Question: I am trying to have four shapes lay over each other as in the picture 1.
I want to them to change color on hover.
The problem with png's was that they are actually square so they would change color also in the transparent areas so I turned to SVG.
Now they only change color when I am on the content, but they are still square and the transparent area blocks the shape underneath.
Most importantly, I can't figure out how to align them horizontally AND vertically in a way that is responsive.
Help would be much appreciated

<URL>
'''
#Fill-1 {
fill: red;
}
#Fill-1:hover {
fill: blue;
}
.main-wrapper {
text-align: center;
width: 100vw;
height: 100vh;
}
#shape1,
#shape2,
#shape3,
#shape4 {
position: absolute;
left: 0;
}
#shape1 {
transform: scale(0.5);
}
#shape2 {
transform: scale(0.3);
}
#shape3 {
transform: scale(0.15);
}
#shape4 {
transform: scale(0.05);
}
'''
'''
<body>
<div class="main-wrapper">
<svg id="shape1" preserveAspectRatio="xMinYMax meet" xmlns="http://www.w3.org/2000/svg" viewBox="0 0 1550.03 1362.94"><defs><style>.cls-1{fill:#fff;}</style></defs><title>workshops2</title><g onmouseover="newTitle('workshops')" onmouseout="oldTitle()" id="Fill-1" id="Layer_2" data-name="Layer 2"><g id="Layer_2-2" data-name="Layer 2"><polygon points="239.76 106.13 240.16 106.13 240.16 106.52 239.76 106.13"/><polygon points="1122.78 132.43 1122.78 159.66 1068.82 159.66 1068.82 132.62 1042.4 132.62 1042.4 105.74 935.22 105.74 935.22 79.32 881.57 79.32 881.57 52.4 828.39 52.4 828.39 26.96 587.53 26.96 587.53 52.91 533.84 52.91 533.84 78.47 480.23 78.47 480.23 53.69 292.83 53.69 292.83 80.03 266.41 80.03 266.41 106.13 240.16 106.13 240.16 53.1 266.26 53.1 266.26 26.65 560.73 26.65 560.73 0 854.69 0 854.69 25.71 908.38 25.71 908.38 52.17 962.07 52.17 962.07 79.09 1068.78 79.09 1068.78 105.97 1095.74 105.97 1095.74 132.43 1122.78 132.43"/><polygon points="1122.78 160.01 1122.78 159.66 1123.17 159.66 1122.78 160.01"/><polygon points="1229.85 1256.73 1230.2 1256.73 1230.2 1257.12 1229.85 1256.73"/><polygon points="1471.17 828.98 1497.39 828.98 1497.39 935.38 1470.98 935.38 1470.98 988.99 1444.6 988.99 1444.6 1042.6 1417.76 1042.6 1417.76 1095.7 1390.91 1095.7 1390.91 1149.35 1364.54 1149.35 1364.54 1202.92 1337.22 1202.92 1337.22 1229.81 1310.85 1229.81 1310.85 1256.73 1230.2 1256.73 1230.2 1229.57 1283.96 1229.57 1283.96 1203.16 1310.85 1203.16 1310.85 1176.27 1337.26 1176.27 1337.26 1122.59 1364.14 1122.59 1364.14 1069.44 1390.99 1069.44 1390.99 1015.79 1417.4 1015.79 1417.4 962.18 1444.76 962.18 1444.76 908.53 1471.17 908.53 1471.17 828.98"/><polygon points="1497.78 828.98 1497.39 828.98 1497.39 828.62 1497.78 828.98"/><polygon points="320.41 1283.5 320.41 1283.89 320.02 1283.89 320.41 1283.5"/><polygon points="748.17 1310.96 748.17 1336.99 427.6 1336.99 427.6 1310.96 320.41 1310.96 320.41 1283.89 454.48 1283.89 454.48 1310.96 748.17 1310.96"/><polygon points="748.17 1337.38 748.17 1336.99 748.56 1336.99 748.17 1337.38"/><polygon points="1497.78 454.01 1497.78 454.4 1497.43 454.4 1497.78 454.01"/><polygon points="1497.39 828.62 1497.78 828.62 1497.78 828.98 1497.39 828.62"/><polygon points="1550.03 507.15 1550.03 748.17 1524.86 748.17 1524.86 828.62 1497.78 828.62 1497.78 721.09 1523.65 721.09 1523.65 534.16 1497.78 534.16 1497.78 454.4 1524 454.4 1524 507.15 1550.03 507.15"/><polygon points="1123.17 159.66 1123.17 160.01 1122.78 160.01 1123.17 159.66"/><polygon points="1363.6 266.22 1363.6 320.22 1336.48 320.22 1336.48 293.26 1310.14 293.26 1310.14 239.73 1256.11 239.73 1256.11 <PHONE>.35 <PHONE>.35 186.23 1123.17 186.23 1123.17 160.01 1202.92 160.01 1202.92 186.12 1282.83 186.12 1282.83 213.04 1336.56 213.04 1336.56 266.22 1363.6 266.22"/><polygon points="1363.6 320.57 1363.6 320.22 1363.99 320.22 1363.6 320.57"/><polygon points="748.56 1336.99 748.56 1337.38 748.17 1337.38 748.56 1336.99"/><polygon points="829.21 1310.61 1069.25 1310.61 1069.25 1336.91 855.9 1336.91 855.9 1362.94 748.56 1362.94 748.56 1337.38 829.21 1337.38 829.21 1310.61"/><polygon points="1069.64 1310.61 1069.25 1310.61 1069.25 1310.26 1069.64 1310.61"/><rect y="400.87" width="25.71" height="320.69"/><polygon points="25.71 721.56 26.07 721.56 25.71 721.95 25.71 721.56"/><polygon points="26.07 400.87 25.71 400.87 25.71 400.48 26.07 400.87"/><polygon points="79.6 828.62 79.6 828.98 79.21 828.98 79.6 828.62"/><polygon points="132.74 855.9 132.74 1069.4 106.71 1069.4 106.71 882.86 79.6 882.86 79.6 828.98 106.71 828.98 106.71 855.9 132.74 855.9"/><polygon points="132.74 1069.79 132.74 1069.4 133.09 1069.4 132.74 1069.79"/><polygon points="25.71 400.48 26.07 400.48 26.07 400.87 25.71 400.48"/><polygon points="78.81 240.31 105.97 240.31 105.97 294.19 79.05 294.19 79.05 320.57 52.28 320.57 52.28 400.48 26.07 400.48 26.07 294.12 52.44 294.12 52.44 267.27 78.81 267.27 78.81 240.31"/><polygon points="106.32 240.31 105.97 240.31 105.97 239.92 106.32 240.31"/><polygon points="1069.25 1310.26 1069.64 1310.26 1069.64 1310.61 1069.25 1310.26"/><polygon points="1150.37 1257.12 1229.85 1257.12 1229.85 1283.26 1176.78 1283.26 1176.78 1310.26 1069.64 1310.26 1069.64 1283.26 1150.37 1283.26 1150.37 1257.12"/><polygon points="1230.2 1257.12 1229.85 1257.12 1229.85 1256.73 1230.2 1257.12"/><polygon points="133.09 1069.4 133.09 1069.79 132.74 1069.79 133.09 1069.4"/><path d="M213,1123.6v79.6H186.78v-52.68c-9.52-.43-17.71-.78-26.77-1.17v-25.67H133.09v-53.89h27.16v27h26.37v26.84Z"/><polygon points="<PHONE>.59 <PHONE>.2 213.39 1203.2 <PHONE>.59"/><polygon points="213.39 1203.2 213.39 1203.59 <PHONE>.59 213.39 1203.2"/><polygon points="320.02 1257.31 320.02 1283.5 240.62 1283.5 240.62 1257.35 213.39 1257.35 213.39 1203.59 240.51 1203.59 240.51 1230.55 266.88 1230.55 266.88 1257.31 320.02 1257.31"/><polygon points="320.02 1283.89 320.02 1283.5 320.41 1283.5 320.02 1283.89"/><polygon points="105.97 239.92 106.32 239.92 106.32 240.31 105.97 239.92"/><polygon points="159.11 160.05 186.23 160.05 186.23 213.74 159.08 213.74 159.08 239.92 106.32 239.92 106.32 213.74 132.78 213.74 132.78 186.94 159.11 186.94 159.11 160.05"/><polygon points="186.62 160.05 186.23 160.05 186.23 159.66 186.62 160.05"/><polygon points="1363.99 320.22 1363.99 320.57 1363.6 320.57 1363.99 320.22"/><polygon points="1417.09 320.57 1417.09 373.71 1390.17 373.71 1390.17 346.6 1363.99 346.6 1363.99 320.57 1417.09 320.57"/><polygon points="1417.09 374.1 1417.09 373.71 1417.52 373.71 1417.09 374.1"/><polygon points="52.87 775.09 52.87 775.48 52.44 775.48 52.87 775.09"/><rect x="52.87" y="775.48" width="26.34" height="53.14"/><polygon points="79.21 828.98 79.21 828.62 79.6 828.62 79.21 828.98"/><polygon points="26.07 721.56 26.07 721.95 25.71 721.95 26.07 721.56"/><rect x="26.06" y="721.95" width="26.38" height="53.14"/><polygon points="52.44 775.48 52.44 775.09 52.87 775.09 52.44 775.48"/><polygon points="186.23 159.66 186.62 159.66 186.62 160.05 186.23 159.66"/><rect x="186.62" y="133.29" width="26.38" height="26.38"/><polygon points="213.39 133.28 213 133.28 213 132.9 213.39 133.28"/><polygon points="213 132.9 213.39 132.9 213.39 133.28 213 132.9"/><rect x="213.39" y="106.52" width="26.38" height="26.38"/><polygon points="240.16 106.52 239.76 106.52 239.76 106.13 240.16 106.52"/><polygon points="1471.02 427.25 1471.02 427.64 1470.66 427.64 1471.02 427.25"/><rect x="1471.01" y="427.64" width="26.42" height="26.38"/><polygon points="1497.43 454.4 1497.43 454.01 1497.78 454.01 1497.43 454.4"/><polygon points="1444.25 400.48 1444.25 400.87 1443.9 400.87 1444.25 400.48"/><rect x="1444.25" y="400.87" width="26.42" height="26.38"/><polygon points="1470.66 427.64 1470.66 427.25 1471.02 427.25 1470.66 427.64"/><polygon class="cls-1" points="1523.65 534.16 1523.65 721.09 1497.78 721.09 1497.78 828.62 1497.39 828.62 1497.39 828.98 1471.17 828.98 1471.17 908.53 1444.76 908.53 1444.76 962.18 1417.4 962.18 1417.4 1015.79 1390.99 1015.79 1390.99 1069.44 1364.14 1069.44 1364.14 1122.59 1337.26 1122.59 1337.26 1176.27 1310.85 1176.27 1310.85 1203.16 1283.96 1203.16 1283.96 1229.57 1230.2 1229.57 1230.2 1256.73 1229.85 1256.73 1229.85 1257.12 1150.37 1257.12 1150.37 1283.26 1069.64 1283.26 1069.64 1310.26 1069.25 1310.26 1069.25 1310.61 829.21 1310.61 829.21 1337.38 748.56 1337.38 748.56 1336.99 748.17 1336.99 748.17 1310.96 454.48 1310.96 454.48 1283.89 320.41 1283.89 320.41 1283.5 320.02 1283.5 320.02 1257.31 266.88 1257.31 266.88 1230.55 240.51 1230.55 240.51 1203.59 213.39 1203.59 213.39 1203.2 <PHONE>.2 <PHONE>.6 186.62 1123.6 186.62 1096.76 160.25 1096.76 160.25 1069.79 133.09 1069.79 133.09 1069.4 132.74 1069.4 132.74 855.9 106.71 855.9 106.71 828.98 79.6 828.98 79.6 828.62 79.21 828.62 79.21 775.48 52.87 775.48 52.87 775.09 52.44 775.09 52.44 721.95 26.07 721.95 26.07 721.56 25.71 721.56 25.71 400.87 26.07 400.87 26.07 400.48 52.28 400.48 52.28 320.57 79.05 320.57 79.05 294.19 105.97 294.19 105.97 240.31 106.32 240.31 106.32 239.92 159.08 239.92 159.08 213.74 186.23 213.74 186.23 160.05 186.62 160.05 186.62 159.66 213 159.66 213 133.28 213.39 133.28 213.39 132.9 239.76 132.9 239.76 106.52 240.16 106.52 240.16 106.13 266.41 106.13 266.41 80.03 292.83 80.03 292.83 53.69 480.23 53.69 480.23 78.47 533.84 78.47 533.84 52.91 587.53 52.91 587.53 26.96 828.39 26.96 828.39 52.4 881.57 52.4 881.57 79.32 935.22 79.32 935.22 105.74 1042.4 105.74 1042.4 132.62 1068.82 132.62 1068.82 159.66 1122.78 159.66 1122.78 160.01 1123.17 160.01 1123.17 186.23 1176.35 186.23 1176.35 <PHONE>.11 <PHONE>.11 239.73 1310.14 239.73 1310.14 293.26 1336.48 293.26 1336.48 320.22 1363.6 320.22 1363.6 320.57 1363.99 320.57 1363.99 346.6 1390.17 346.6 1390.17 373.71 1417.09 373.71 1417.09 374.1 1417.52 374.1 1417.52 400.48 1443.9 400.48 1443.9 400.87 1444.25 400.87 1444.25 427.25 1470.66 427.25 1470.66 427.64 1471.02 427.64 1471.02 454.01 1497.43 454.01 1497.43 454.4 1497.78 454.4 1497.78 534.16 1523.65 534.16"/><polygon points="1417.52 373.71 1417.52 374.1 1417.09 374.1 1417.52 373.71"/><rect x="1417.52" y="374.1" width="26.38" height="26.38"/><polygon points="1443.9 400.87 1443.9 400.48 1444.25 400.48 1443.9 400.87"/></g></g></svg>
<svg id="shape2" preserveAspectRatio="xMinYMax meet" xmlns="http://www.w3.org/2000/svg" viewBox="0 0 1175.26 1042.05"><defs><style>.cls-1{fill:#fff;}</style></defs><title>dreaming2</title><g onmouseover="newTitle('dreaming')" onmouseout="oldTitle()" id="Fill-1" id="Layer_2" data-name="Layer 2"><g id="Layer_2-2" data-name="Layer 2"><polygon points="52.24 534.35 52.63 534.35 52.63 534.7 52.24 534.35"/><path d="M774.7.39V25.91h-54V52.17H560.57V27.08H346.44V53H266V80H239.57v26.88H185.92v26.46H159v53.64H132.58v80.46H105.27V508.25H78.89v26.1H52.63v-53h26.5V240.43h26.41V160.56c9.56-.43,17.8-.82,26.89-1.21V106.83h26.92V79.91h53.18V53h26.88V26.57h80.42V0H587V25.24H694.13V.39Z"/><polygon points="774.7 26.3 774.7 25.91 775.09 25.91 774.7 26.3"/><polygon points="266.69 989.22 266.69 989.61 266.3 989.61 266.69 989.22"/><polygon points="374.1 1016.34 667.67 1016.34 667.67 1042.05 347.3 1042.05 347.3 1016.81 266.69 1016.81 266.69 989.61 374.1 989.61 374.1 1016.34"/><polygon points="668.06 1016.34 667.67 1016.34 667.67 1015.99 668.06 1016.34"/><polygon points="52.24 775.64 52.24 828.66 26.02 828.66 26.02 802.64 0 802.64 0 615.08 25.16 615.08 25.16 534.7 52.24 534.7 52.24 642.2 26.38 642.2 26.38 775.64 52.24 775.64"/><polygon points="52.24 828.66 52.6 828.66 52.24 829.05 52.24 828.66"/><polygon points="52.63 534.7 52.24 534.7 52.24 534.35 52.63 534.7"/><polygon points="667.67 1015.99 668.06 1015.99 668.06 1016.34 667.67 1015.99"/><polygon points="775.52 962.85 881.73 962.85 881.73 988.99 801.93 988.99 801.93 1015.99 668.06 1015.99 668.06 988.99 775.52 988.99 775.52 962.85"/><polygon points="882.12 962.85 881.73 962.85 881.73 962.46 882.12 962.85"/><polygon points="52.6 828.66 52.6 829.05 52.24 829.05 52.6 828.66"/><polygon points="186.04 936.27 186.04 962.46 133.01 962.46 133.01 936.35 106.56 936.35 106.56 909.43 79.63 909.43 79.63 883.01 52.6 883.01 52.6 829.05 79.71 829.05 79.71 855.94 106.05 855.94 106.05 882.74 133.28 882.74 133.28 909.51 159.62 909.51 159.62 936.27 186.04 936.27"/><polygon points="186.04 962.85 186.04 962.46 186.39 962.46 186.04 962.85"/><polygon points="1095.82 775.13 1096.17 775.13 1096.17 775.52 1095.82 775.13"/><polygon points="1123.29 561.47 1149.31 561.47 1149.31 748.25 1123.33 748.25 1123.33 775.13 1096.17 775.13 1096.17 721.33 1123.29 721.33 1123.29 561.47"/><polygon points="1149.7 561.47 1149.31 561.47 1149.31 561.12 1149.7 561.47"/><polygon points="775.09 25.91 775.09 26.3 774.7 26.3 775.09 25.91"/><polygon points="908.49 105.82 908.49 132.97 854.61 132.97 854.61 106.05 801.59 106.05 801.59 52.52 775.09 52.52 775.09 26.3 828 26.3 828 79.44 881.53 79.44 881.53 105.82 908.49 105.82"/><polygon points="908.49 133.32 908.49 132.97 908.88 132.97 908.49 133.32"/><polygon points="962.02 882.16 962.38 882.16 962.38 882.55 962.02 882.16"/><polygon points="1069.56 775.52 1095.82 775.52 1095.82 828.43 1069.36 828.43 1069.36 855.27 1016.3 855.27 1016.3 882.16 962.38 882.16 962.38 855 989.46 855 989.46 828.55 1043.11 828.55 1043.11 801.62 1069.56 801.62 1069.56 775.52"/><polygon points="1096.17 775.52 1095.82 775.52 1095.82 775.13 1096.17 775.52"/><polygon points="1122.94 373.79 1122.94 374.18 1122.59 374.18 1122.94 373.79"/><polygon points="1149.31 561.12 1149.7 561.12 1149.7 561.47 1149.31 561.12"/><polygon points="1175.26 400.25 1175.26 561.12 1149.7 561.12 1149.7 427.09 1122.94 427.09 1122.94 374.18 1149.23 374.18 1149.23 400.25 1175.26 400.25"/><polygon points="908.88 132.97 908.88 133.32 908.49 133.32 908.88 132.97"/><polygon points="1015.52 186.08 1015.52 213.23 961.67 213.23 961.67 186.35 935.34 186.35 935.34 159.54 908.88 159.54 908.88 133.32 961.75 133.32 961.75 159.74 988.6 159.74 988.6 186.08 1015.52 186.08"/><polygon points="1015.52 213.58 1015.52 213.23 1015.91 213.23 1015.52 213.58"/><polygon points="881.73 962.46 882.12 962.46 882.12 962.85 881.73 962.46"/><polygon points="909.27 882.55 962.02 882.55 962.02 908.73 935.57 908.73 935.57 935.57 909.23 935.57 909.23 962.46 882.12 962.46 882.12 908.77 909.27 908.77 909.27 882.55"/><polygon points="962.38 882.55 962.02 882.55 962.02 882.16 962.38 882.55"/><polygon points="1069.44 293.49 1069.44 293.88 1069.05 293.88 1069.44 293.49"/><polygon points="1122.59 320.14 1122.59 373.79 1095.55 373.79 1095.55 346.56 1069.44 346.56 1069.44 293.88 1095.51 293.88 1095.51 320.14 1122.59 320.14"/><polygon points="1122.59 374.18 1122.59 373.79 1122.94 373.79 1122.59 374.18"/><polygon points="186.39 962.46 186.39 962.85 186.04 962.85 186.39 962.46"/><rect x="186.39" y="962.85" width="79.91" height="26.38"/><polygon points="266.3 989.61 266.3 989.22 266.69 989.22 266.3 989.61"/><polygon points="1042.68 <PHONE>.68 240.39 1042.29 240.39 1042.68 240"/><rect x="1042.68" y="240.39" width="26.38" height="53.1"/><polygon points="1069.05 293.88 1069.05 293.49 1069.44 293.49 1069.05 293.88"/><polygon class="cls-1" points="1149.7 427.09 1149.7 561.12 1149.31 561.12 1149.31 561.47 1123.29 561.47 1123.29 721.33 1096.17 721.33 1096.17 775.13 1095.82 775.13 1095.82 775.52 1069.56 775.52 1069.56 801.62 1043.11 801.62 1043.11 828.55 989.46 828.55 989.46 855 962.38 855 962.38 882.16 962.02 882.16 962.02 882.55 909.27 882.55 909.27 908.77 882.12 908.77 882.12 962.46 881.73 962.46 881.73 962.85 775.52 962.85 775.52 988.99 668.06 988.99 668.06 1015.99 667.67 1015.99 667.67 1016.34 374.1 1016.34 374.1 989.61 266.69 989.61 266.69 989.22 266.3 989.22 266.3 962.85 186.39 962.85 186.39 962.46 186.04 962.46 186.04 936.27 159.62 936.27 159.62 909.51 133.28 909.51 133.28 882.74 106.05 882.74 106.05 855.94 79.71 855.94 79.71 829.05 52.6 829.05 52.6 828.66 52.24 828.66 52.24 775.64 26.38 775.64 26.38 642.2 52.24 642.2 52.24 534.7 52.63 534.7 52.63 534.35 78.89 534.35 78.89 508.25 105.27 508.25 105.27 267.39 132.58 267.39 132.58 186.94 159.04 186.94 159.04 133.28 185.92 133.28 185.92 106.83 239.57 106.83 239.57 79.95 266.02 79.95 266.02 53.02 346.44 53.02 346.44 27.08 560.57 27.08 560.57 52.17 720.74 52.17 720.74 25.91 774.7 25.91 774.7 26.3 775.09 26.3 775.09 52.52 801.59 52.52 801.59 106.05 854.61 106.05 854.61 132.97 908.49 132.97 908.49 133.32 908.88 133.32 908.88 159.54 935.34 159.54 935.34 186.35 961.67 186.35 961.67 213.23 1015.52 213.23 1015.52 213.58 1015.91 213.58 1015.91 <PHONE>.29 <PHONE>.29 240.39 1042.68 240.39 1042.68 293.49 1069.05 293.49 1069.05 293.88 1069.44 293.88 1069.44 346.56 1095.55 346.56 1095.55 373.79 1122.59 373.79 1122.59 374.18 1122.94 374.18 1122.94 427.09 1149.7 427.09"/><polygon points="1015.91 213.23 1015.91 213.58 1015.52 213.58 1015.91 213.23"/><rect x="1015.91" y="213.58" width="26.38" height="26.42"/><polygon points="1042.29 240.39 1042.29 <PHONE>.68 <PHONE>.29 240.39"/></g></g></svg>
<svg id="shape3" preserveAspectRatio="xMinYMax meet" xmlns="http://www.w3.org/2000/svg" viewBox="0 0 720.58 720.78"><defs><style>.cls-1{fill:#fff;}</style></defs><title>invasion2</title><g onmouseover="newTitle('invasion')" onmouseout="oldTitle()" id="Fill-1" id="Layer_2" data-name="Layer 2"><g id="Layer_2-2" data-name="Layer 2"><polygon points="400.09 561.27 400.09 560.88 400.48 560.88 400.09 561.27"/><polygon points="507.12 25.36 507.12 52.52 185.57 52.52 185.57 26.65 132.35 26.65 132.35 53.34 78.66 53.34 78.66 79.83 26.77 79.83 26.77 347.61 105 347.61 105 427.6 79.99 427.6 79.99 481.29 106.25 481.29 106.25 507.74 159.97 507.74 159.97 694.21 239.96 694.21 239.96 667.6 293.65 667.6 293.65 641.1 319.01 641.1 319.01 533.92 294.12 533.92 294.12 508.6 373.99 508.6 373.99 534.62 400.09 534.62 400.09 560.88 347.65 560.88 347.65 587.38 372.5 587.38 372.5 641.07 347.22 641.07 347.22 667.52 320.3 667.52 320.3 694.44 267.16 694.44 267.16 720.78 133.21 720.78 133.21 535.05 79.6 535.05 79.6 508.13 53.49 508.13 53.49 400.99 78.43 400.99 78.43 374.88 26.11 374.88 26.11 399.78 0 399.78 0 53.22 52.21 53.22 52.21 26.3 105.39 26.3 105.39 0 212.57 0 212.57 25.36 507.12 25.36"/><polygon points="507.12 52.87 507.12 52.52 507.51 52.52 507.12 52.87"/><polygon points="507.51 52.52 507.51 52.87 507.12 52.87 507.51 52.52"/><polygon points="507.12 587.65 507.51 587.65 507.51 588.04 507.12 587.65"/><polygon points="720.58 346.52 720.58 480.39 695.22 480.39 695.22 507.31 641.57 507.31 641.57 533.77 587.88 533.77 587.88 560.65 561.47 560.65 561.47 587.65 507.51 587.65 507.51 560.45 534.55 560.45 534.55 534 561.47 534 561.47 507.12 614.69 507.12 614.69 480.19 668.38 480.19 668.38 453.7 693.58 453.7 693.58 373.29 667.56 373.29 667.56 319.6 640.6 319.6 640.6 293.18 613.75 293.18 613.75 132.5 587.3 132.5 587.3 105.58 560.38 105.58 560.38 79.17 507.51 79.17 507.51 52.87 587.22 52.87 587.22 78.93 613.67 78.93 613.67 105.82 640.99 105.82 640.99 266.45 667.4 266.45 667.4 293.34 694.29 293.34 694.29 346.52 720.58 346.52"/><polygon class="cls-1" points="693.58 373.29 693.58 453.7 668.38 453.7 668.38 480.19 614.69 480.19 614.69 507.12 561.47 507.12 561.47 534 534.55 534 534.55 560.45 507.51 560.45 507.51 587.65 507.12 587.65 507.12 588.04 454.29 588.04 454.29 561.27 400.48 561.27 400.48 560.88 400.09 560.88 400.09 534.62 373.99 534.62 373.99 508.6 294.12 508.6 294.12 533.92 319.01 533.92 319.01 641.1 293.65 641.1 293.65 667.6 239.96 667.6 239.96 694.21 159.97 694.21 159.97 507.74 106.25 507.74 106.25 481.29 79.99 481.29 79.99 427.6 105 427.6 105 347.61 26.77 347.61 26.77 79.83 78.66 79.83 78.66 53.34 132.35 53.34 132.35 26.65 185.57 26.65 185.57 52.52 507.12 52.52 507.12 52.87 507.51 52.87 507.51 79.17 560.38 79.17 560.38 105.58 587.3 105.58 587.3 132.5 613.75 132.5 613.75 293.18 640.6 293.18 640.6 319.6 667.56 319.6 667.56 373.29 693.58 373.29"/><polygon points="400.48 560.88 400.48 561.27 400.09 561.27 400.48 560.88"/><polygon points="454.29 588.04 507.12 588.04 507.12 613.75 427.52 613.75 427.52 588.47 400.48 588.47 400.48 561.27 454.29 561.27 454.29 588.04"/><polygon points="507.51 588.04 507.12 588.04 507.12 587.65 507.51 588.04"/></g></g></svg>
<svg id="shape4" preserveAspectRatio="xMinYMax meet" xmlns="http://www.w3.org/2000/svg" viewBox="0 0 239.26 239.1"><defs><style>.cls-1{fill:#fff;}</style></defs><title>host</title><g onmouseover="newTitle('host')" onmouseout="oldTitle()" id="Fill-1" id="Layer_2" data-name="Layer 2"><g id="Layer_2-2" data-name="Layer 2"><path d="M212.61,105.86V52.17H186.12V25.24H159.19V0H25.25V25.87H0v188H26.34V239.1H133.56V212.76h53.18V185.84h52.52v-80Zm-.23,53.49H160.25v26.88H106.56v26H52.87v-25.4h-26V52.87H52.28v-26H132.7v25.4h26.45V79.67h26.93v52.72h26.3Z"/><polygon class="cls-1" points="212.38 132.39 212.38 159.35 160.25 159.35 160.25 186.23 106.56 186.23 106.56 212.22 52.87 212.22 52.87 186.82 26.84 186.82 26.84 52.87 52.28 52.87 52.28 26.88 132.7 26.88 132.7 52.28 159.15 52.28 159.15 79.67 186.08 79.67 186.08 132.39 212.38 132.39"/></g></g></svg>
</div>
</body>
'''
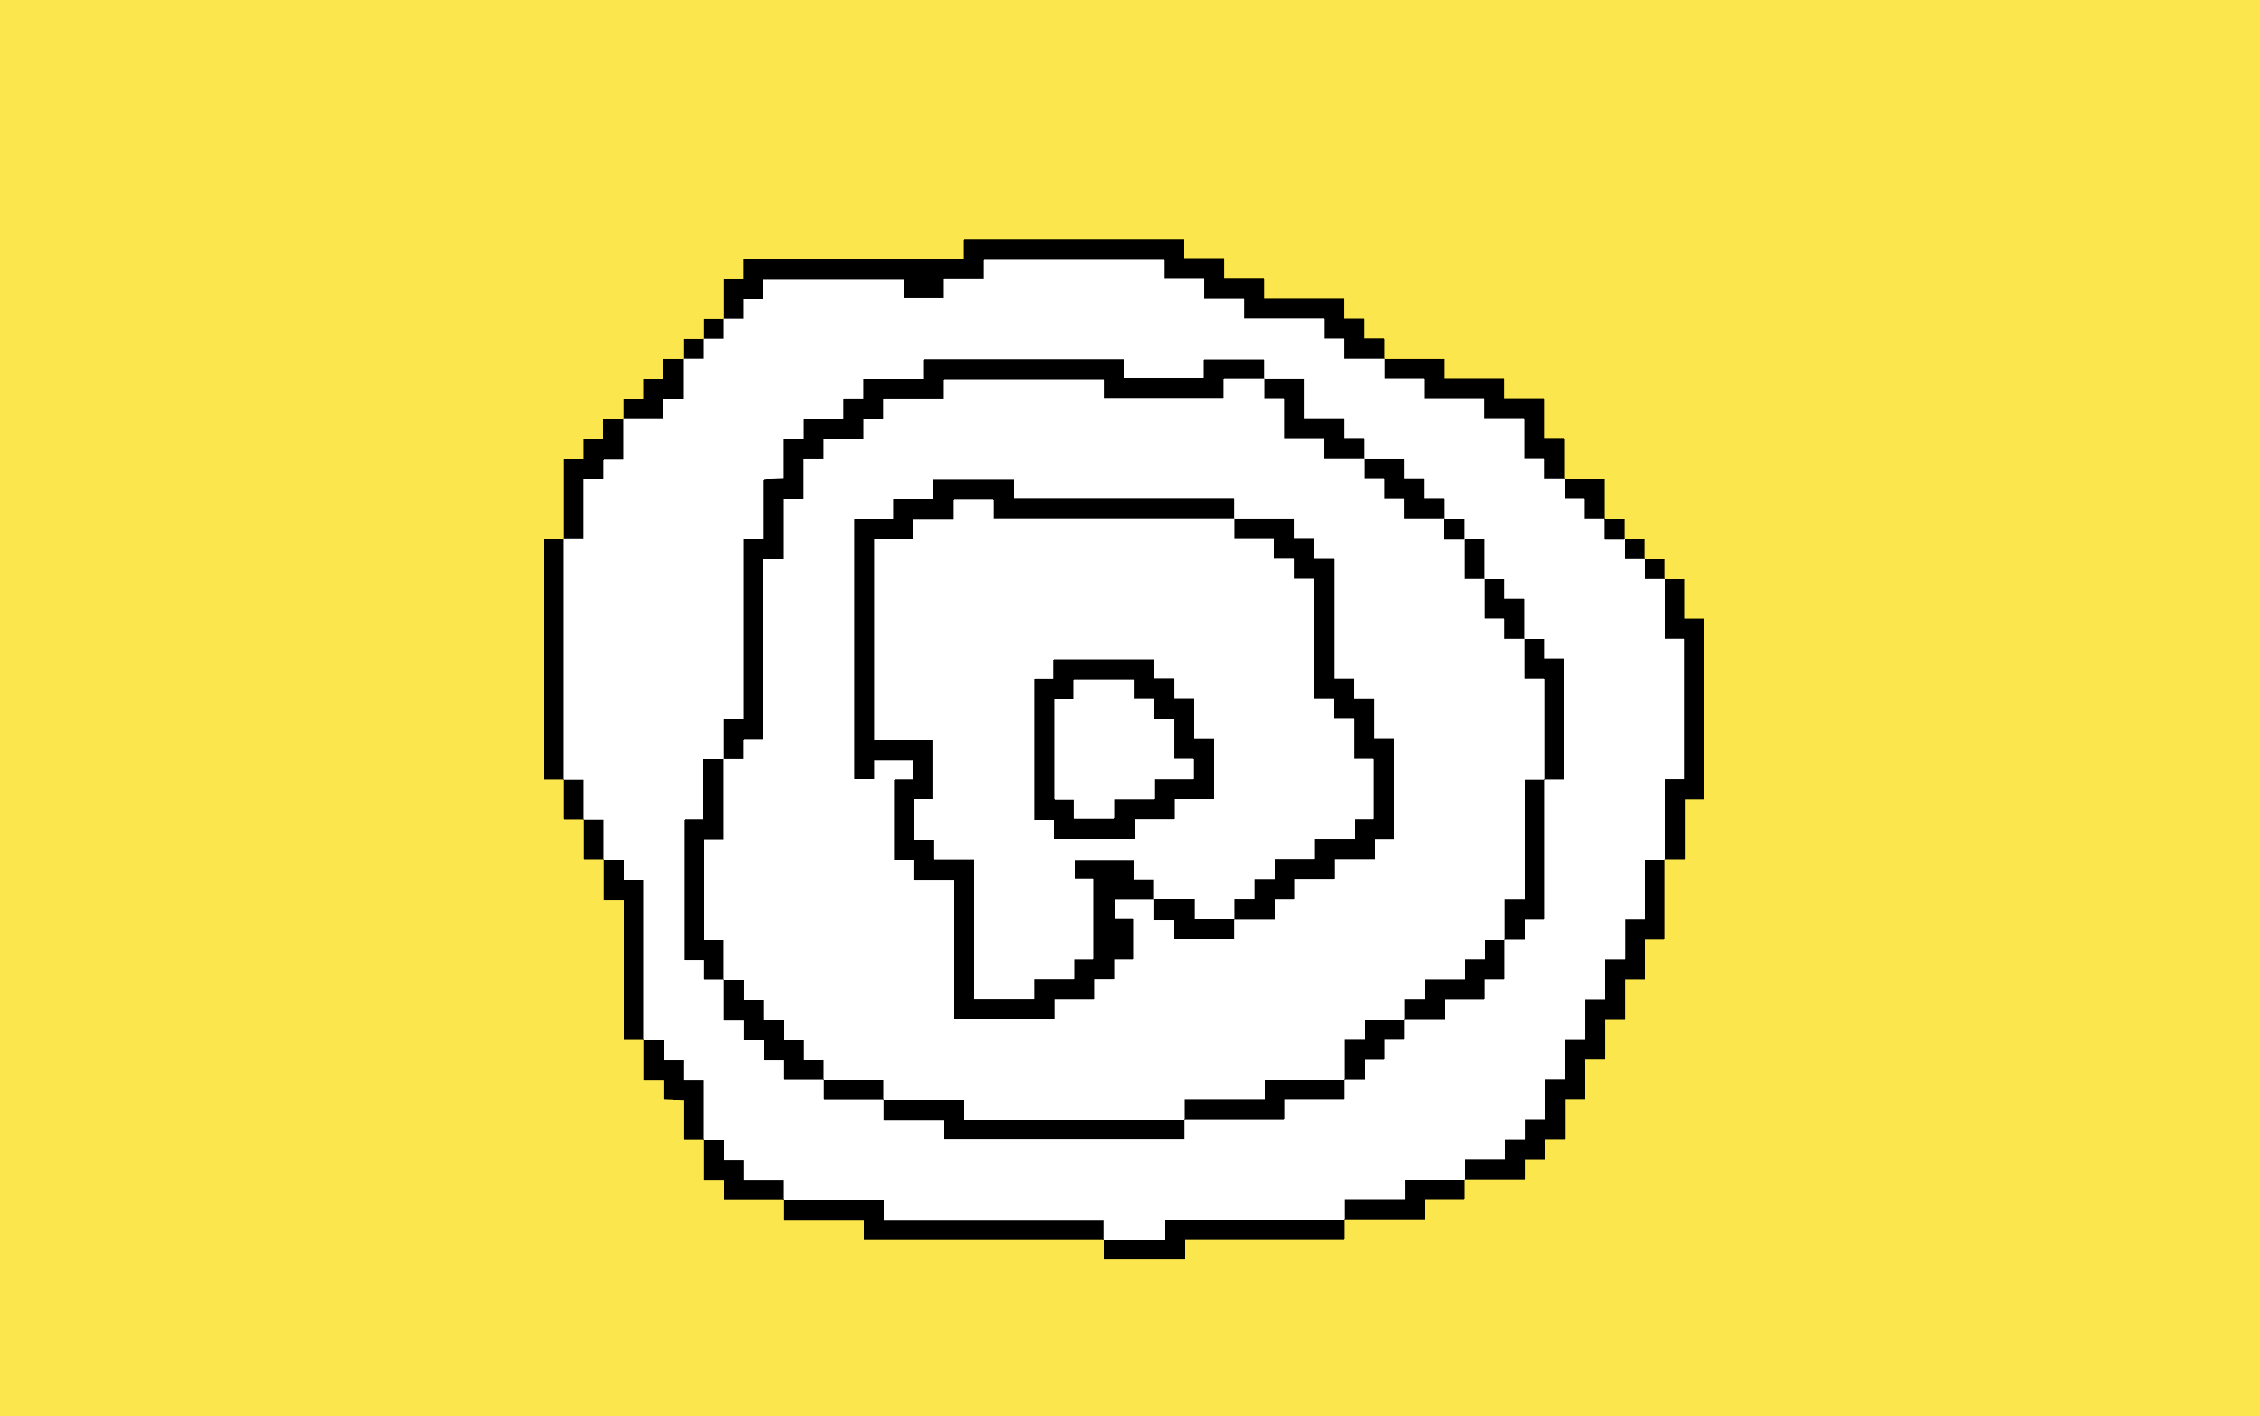
Answer: more easy (and shorter) to do that with svg symbol:
'''
#mySVG {
margin: 1em;
width: 90vw;
height: 90vh;
background-color: lightblue;
}
#shape1, #shape2,
#shape3, #shape4 { fill:red }
#shape1:hover, #shape2:hover,
#shape3:hover, #shape4:hover { fill:blue }
'''
'''
<svg id="mySVG" xmlns="http://www.w3.org/2000/svg" viewBox="0 0 240 240">
<defs>
<symbol id="shapeRef" viewBox="0 0 240 240" >
<path
d="M212.61,105.86V52.17H186.12V25.24H159.19V0H25.25V25.87H0v188H26.34V239.1H133.56V212.76h53.18V185.84h52
.52v-80Zm-.23,53.49H160.25v26.88H106.56v26H52.87v-25.4h-26V52.87H52.28v-26H132.7v25.4h26.45V79.67h26.93v52
.72h26.3Z" />
<polygon fill="transparent"
points="212.38 132.39 212.38 159.35 160.25 159.35 160.25 186.23 106.56 186.23 106.56 212.22 52.87
212.22 52.87 186.82 26.84 186.82 26.84 52.87 52.28 52.87 52.28 26.88 132.7 26.88 132.7 52.28 159.15
52.28 159.15 79.67 186.08 79.67 186.08 132.39 212.38 132.39" />
</symbol>
</defs>
<use xlink:href="#shapeRef" x="50" y="50" width="120" height="120" id="shape1" />
<use xlink:href="#shapeRef" x="74" y="74" width="72" height="72" id="shape2" />
<use xlink:href="#shapeRef" x="92" y="92" width="36" height="36" id="shape3" />
<use xlink:href="#shapeRef" x="104" y="104" width="12" height="12" id="shape4" />
</svg>
'''